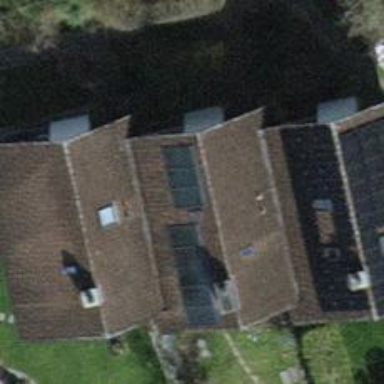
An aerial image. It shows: Small solar photovoltaic generator installed on rooftop.